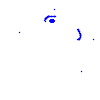
Particle: pion